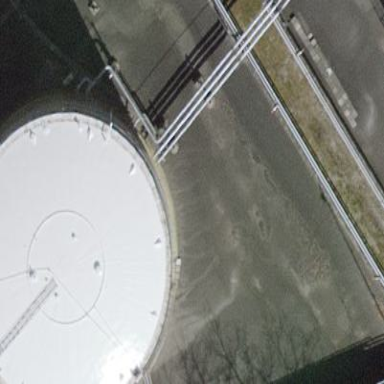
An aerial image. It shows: Building with storage tank.